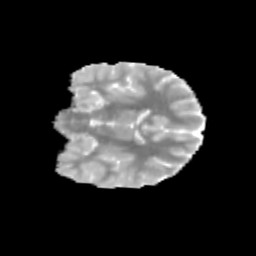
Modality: MD
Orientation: coronal
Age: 12
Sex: female
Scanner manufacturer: siemens
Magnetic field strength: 3 T
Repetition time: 3.8 s
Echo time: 0.07 s